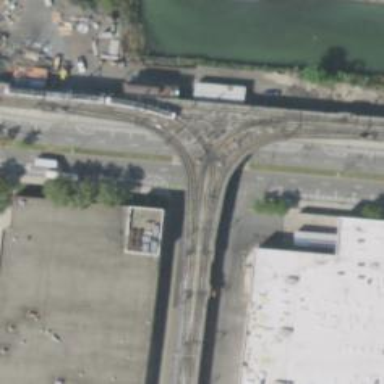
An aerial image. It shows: Railway crossing.